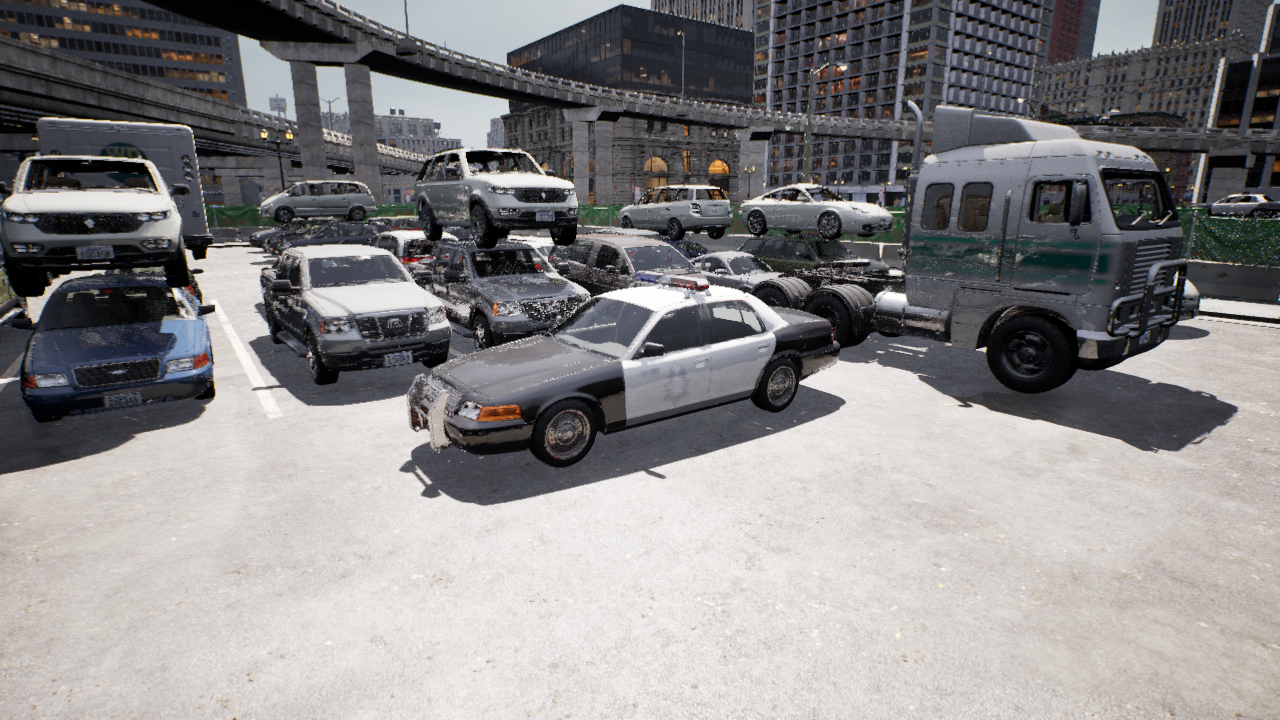
Venue: arterial
Lighting: clear day
Vehicle rig: sedan